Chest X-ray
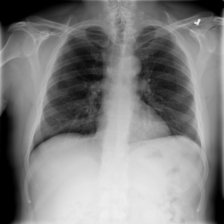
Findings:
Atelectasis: negative
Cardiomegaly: negative
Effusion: negative
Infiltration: positive
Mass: negative
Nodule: negative
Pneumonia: negative
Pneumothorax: negative
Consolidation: negative
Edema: negative
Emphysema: negative
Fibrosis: negative
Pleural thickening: negative
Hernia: negative